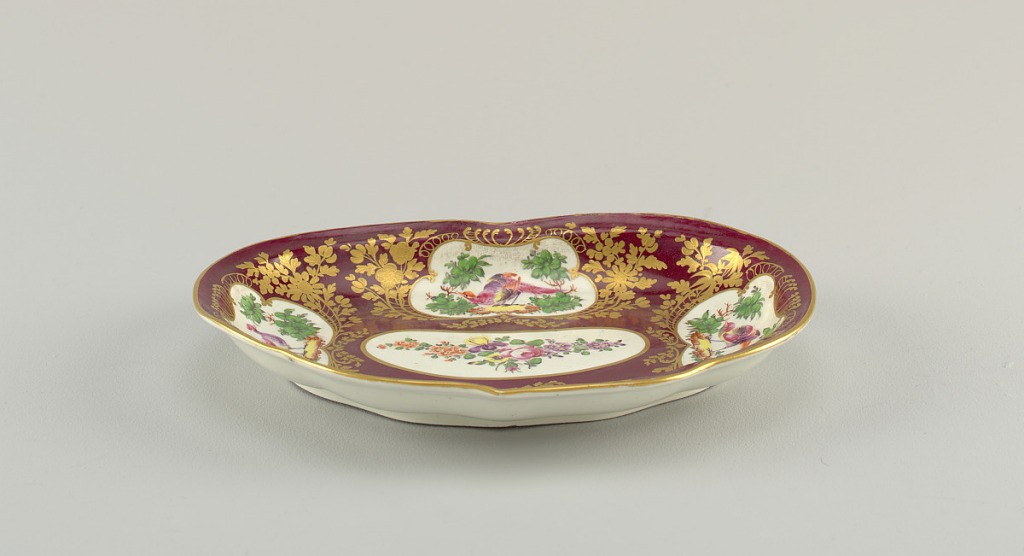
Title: Heart-Shaped Dessert Dish
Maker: Royal Worcester, English, established 1751
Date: ca. 1770–1775
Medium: porcelain, vitreous enamel, gold
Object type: dish
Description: Kidney-shaped dish. Maroon ground with white reserves filled with birds and flowers. Floral gilt decoration throughout.